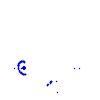
Particle: kaon